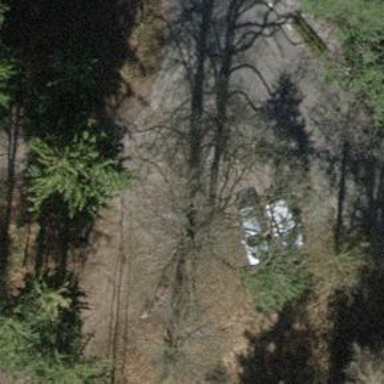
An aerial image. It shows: Brown bench in the vicinity.